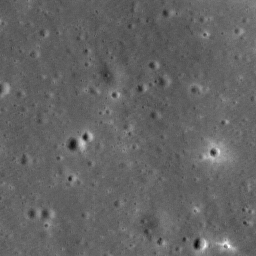
Host type: background_regolith
Lunar coordinates: latitude nan, longitude nan